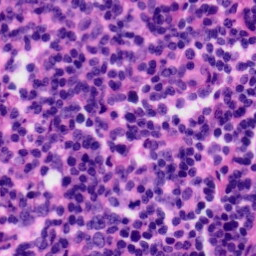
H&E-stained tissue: Tonsil